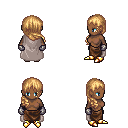
a pixel art fantasy rpg character, female body template, human, dark skin, gray cape, robe skirt, light blonde right-swept hairstyle, metal gloves, gold boots, four views (front, back, left, right), 2x2 character sprite sheet, small pixel art, hard edges, no anti-aliasing